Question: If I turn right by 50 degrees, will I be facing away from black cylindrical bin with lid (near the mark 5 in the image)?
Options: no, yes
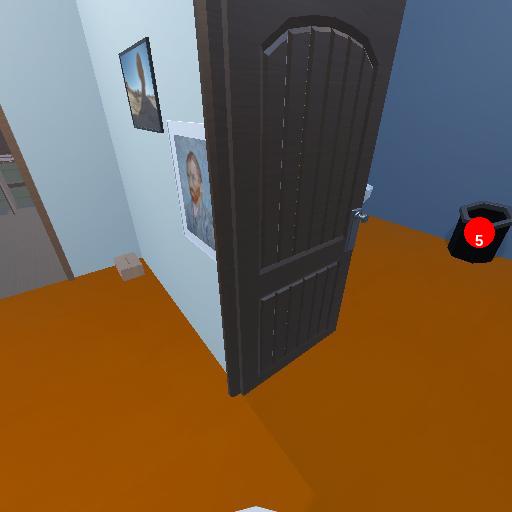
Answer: no